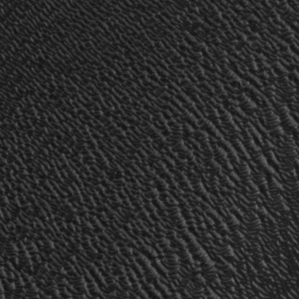
Label: frost